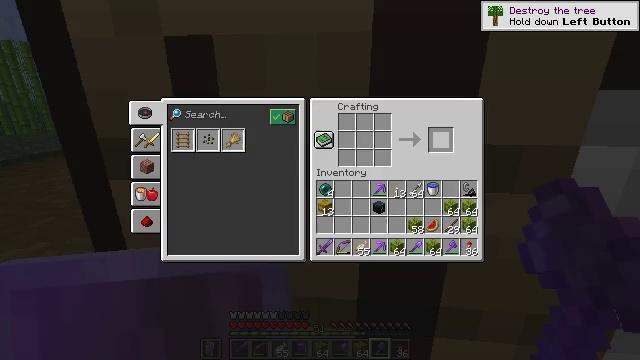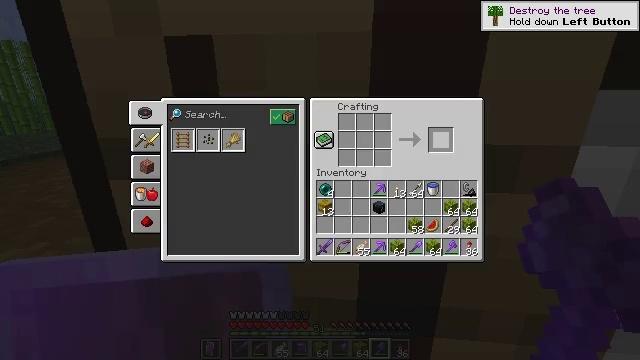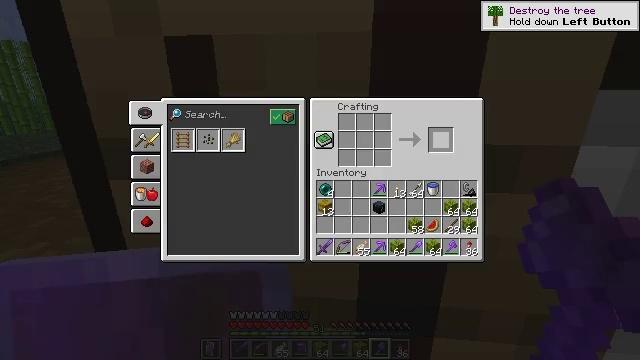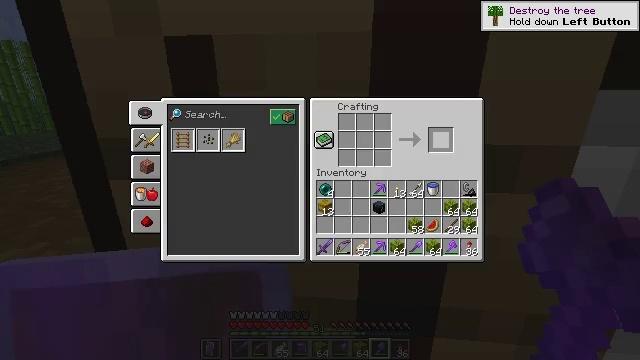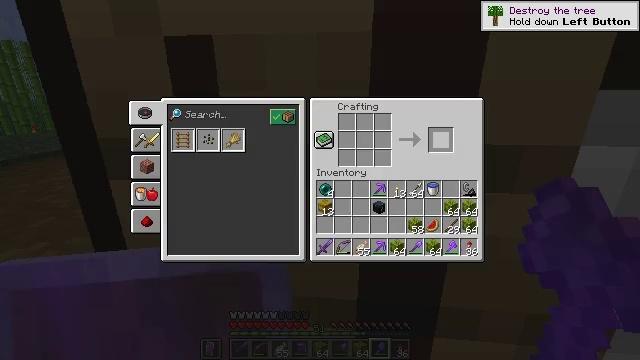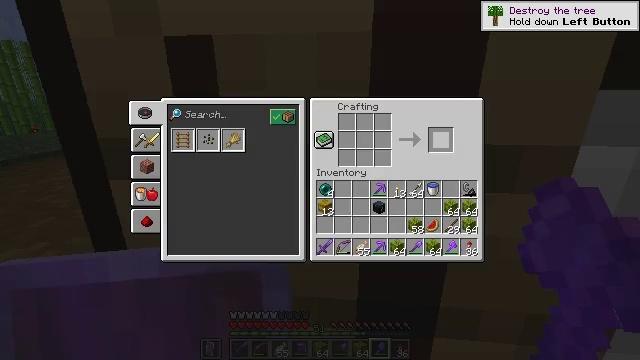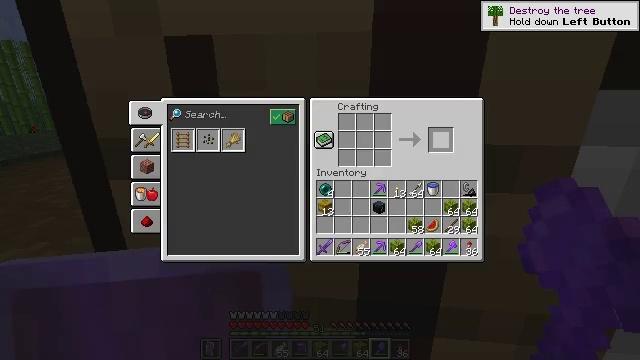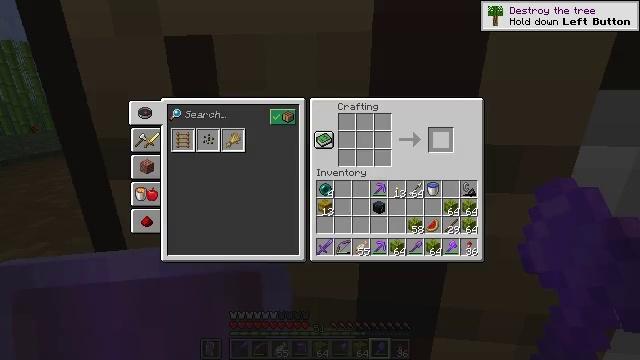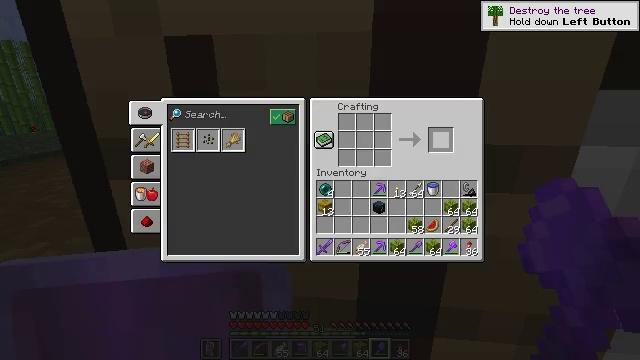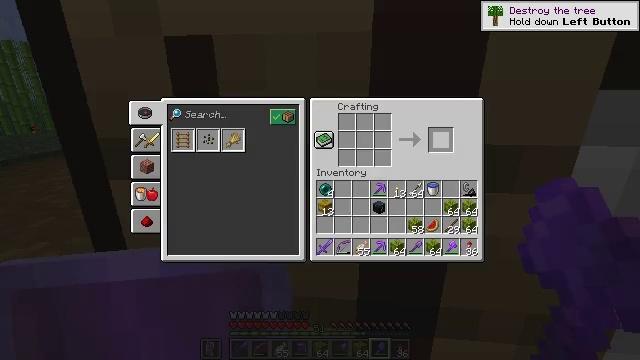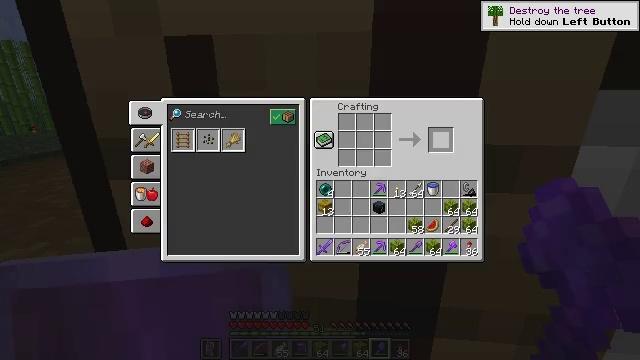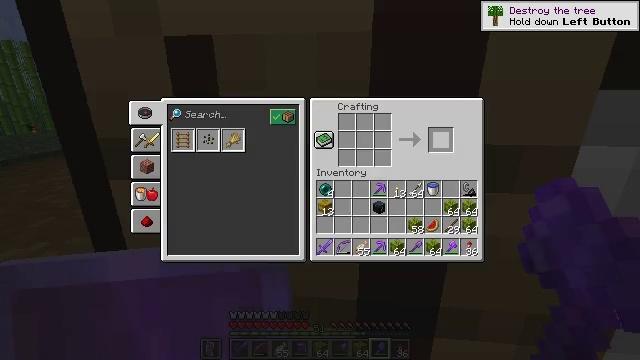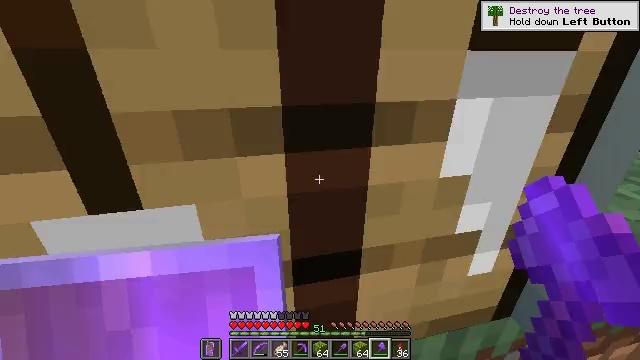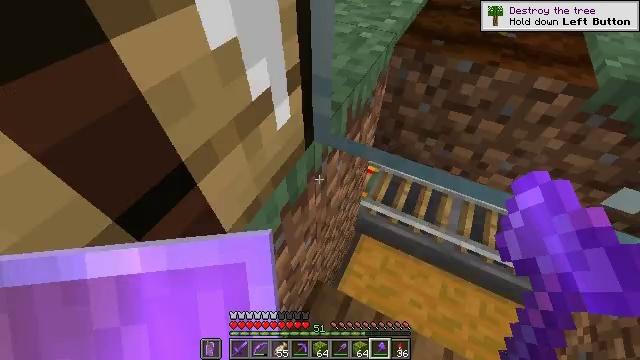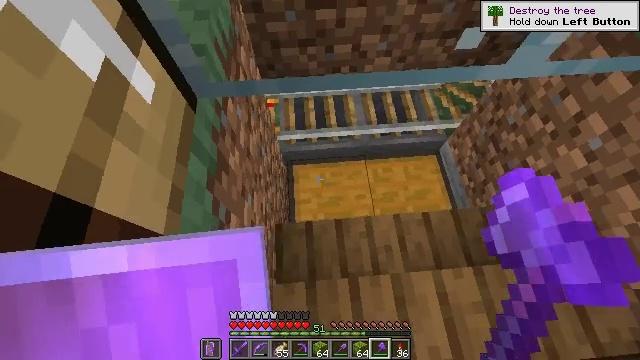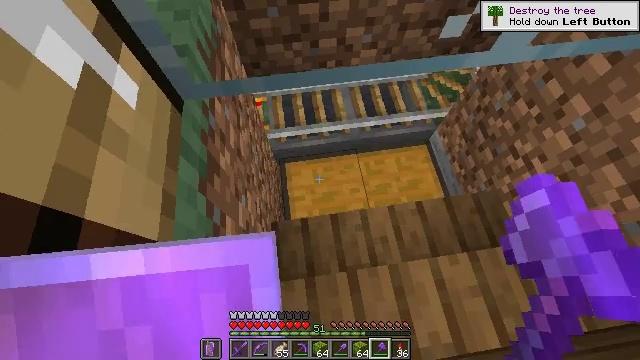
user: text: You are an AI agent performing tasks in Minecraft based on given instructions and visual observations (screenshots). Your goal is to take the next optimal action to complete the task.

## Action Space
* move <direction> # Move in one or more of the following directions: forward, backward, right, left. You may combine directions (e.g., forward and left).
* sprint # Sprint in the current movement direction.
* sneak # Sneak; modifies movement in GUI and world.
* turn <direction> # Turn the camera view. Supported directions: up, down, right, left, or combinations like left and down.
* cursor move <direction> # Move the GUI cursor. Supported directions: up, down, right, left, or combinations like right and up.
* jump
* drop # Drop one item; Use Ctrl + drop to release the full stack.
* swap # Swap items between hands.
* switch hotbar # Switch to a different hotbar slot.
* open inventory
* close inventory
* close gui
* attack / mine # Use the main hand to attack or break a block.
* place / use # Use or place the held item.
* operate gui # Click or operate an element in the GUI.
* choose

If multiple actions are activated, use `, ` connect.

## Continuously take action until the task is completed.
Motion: motion action
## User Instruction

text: Recycle the crafting table.
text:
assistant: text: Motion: sneak, attack / mine
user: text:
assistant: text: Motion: sneak, attack / mine
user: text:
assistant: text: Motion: sneak, attack / mine
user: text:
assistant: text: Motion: sneak, attack / mine
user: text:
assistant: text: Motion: sneak
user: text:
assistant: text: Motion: no_op
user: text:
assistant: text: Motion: no_op
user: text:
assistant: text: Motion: no_op
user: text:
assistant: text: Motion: no_op
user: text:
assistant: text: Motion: no_op
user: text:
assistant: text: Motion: no_op
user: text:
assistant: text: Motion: turn right and down
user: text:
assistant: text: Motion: turn right and down
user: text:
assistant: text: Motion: turn right and down
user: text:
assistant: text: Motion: turn right
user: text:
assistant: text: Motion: no_op
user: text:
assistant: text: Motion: no_op
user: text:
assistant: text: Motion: no_op
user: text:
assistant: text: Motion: no_op
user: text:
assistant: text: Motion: no_op
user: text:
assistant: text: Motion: turn right and up
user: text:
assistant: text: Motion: no_op
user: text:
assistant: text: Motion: no_op
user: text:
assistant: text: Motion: no_op
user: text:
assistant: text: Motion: turn down
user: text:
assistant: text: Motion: turn down
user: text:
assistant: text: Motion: turn down
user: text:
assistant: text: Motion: turn down, use / place
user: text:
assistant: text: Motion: use / place
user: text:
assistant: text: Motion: use / place